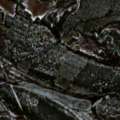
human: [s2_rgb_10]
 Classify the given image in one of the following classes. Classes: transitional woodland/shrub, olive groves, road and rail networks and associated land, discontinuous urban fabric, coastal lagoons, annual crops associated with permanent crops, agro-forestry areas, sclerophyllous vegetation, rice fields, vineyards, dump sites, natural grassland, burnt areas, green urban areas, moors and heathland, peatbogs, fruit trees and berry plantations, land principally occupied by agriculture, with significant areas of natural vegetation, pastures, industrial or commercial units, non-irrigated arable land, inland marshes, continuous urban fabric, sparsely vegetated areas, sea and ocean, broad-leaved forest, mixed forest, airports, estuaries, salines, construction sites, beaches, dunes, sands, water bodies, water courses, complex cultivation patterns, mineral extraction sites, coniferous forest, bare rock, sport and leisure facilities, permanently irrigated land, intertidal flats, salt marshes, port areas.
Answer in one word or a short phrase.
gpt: land principally occupied by agriculture, with significant areas of natural vegetation, coniferous forest, transitional woodland/shrub